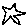
Label: star